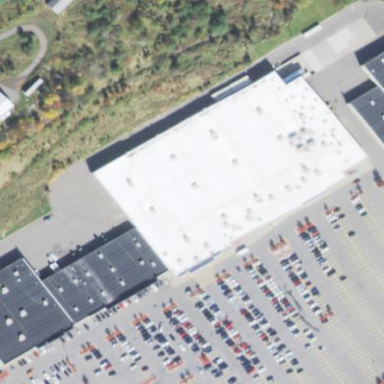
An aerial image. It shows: Retail building that houses department store.